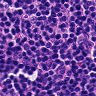
Metastatic tissue present: no